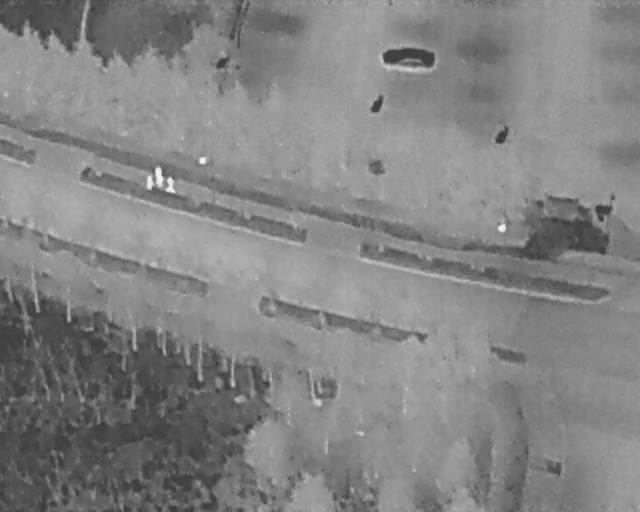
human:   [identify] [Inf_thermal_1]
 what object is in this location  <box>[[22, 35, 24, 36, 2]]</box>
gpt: <ref>1 small person at the left</ref>